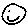
Label: smiley face